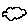
Label: cloud